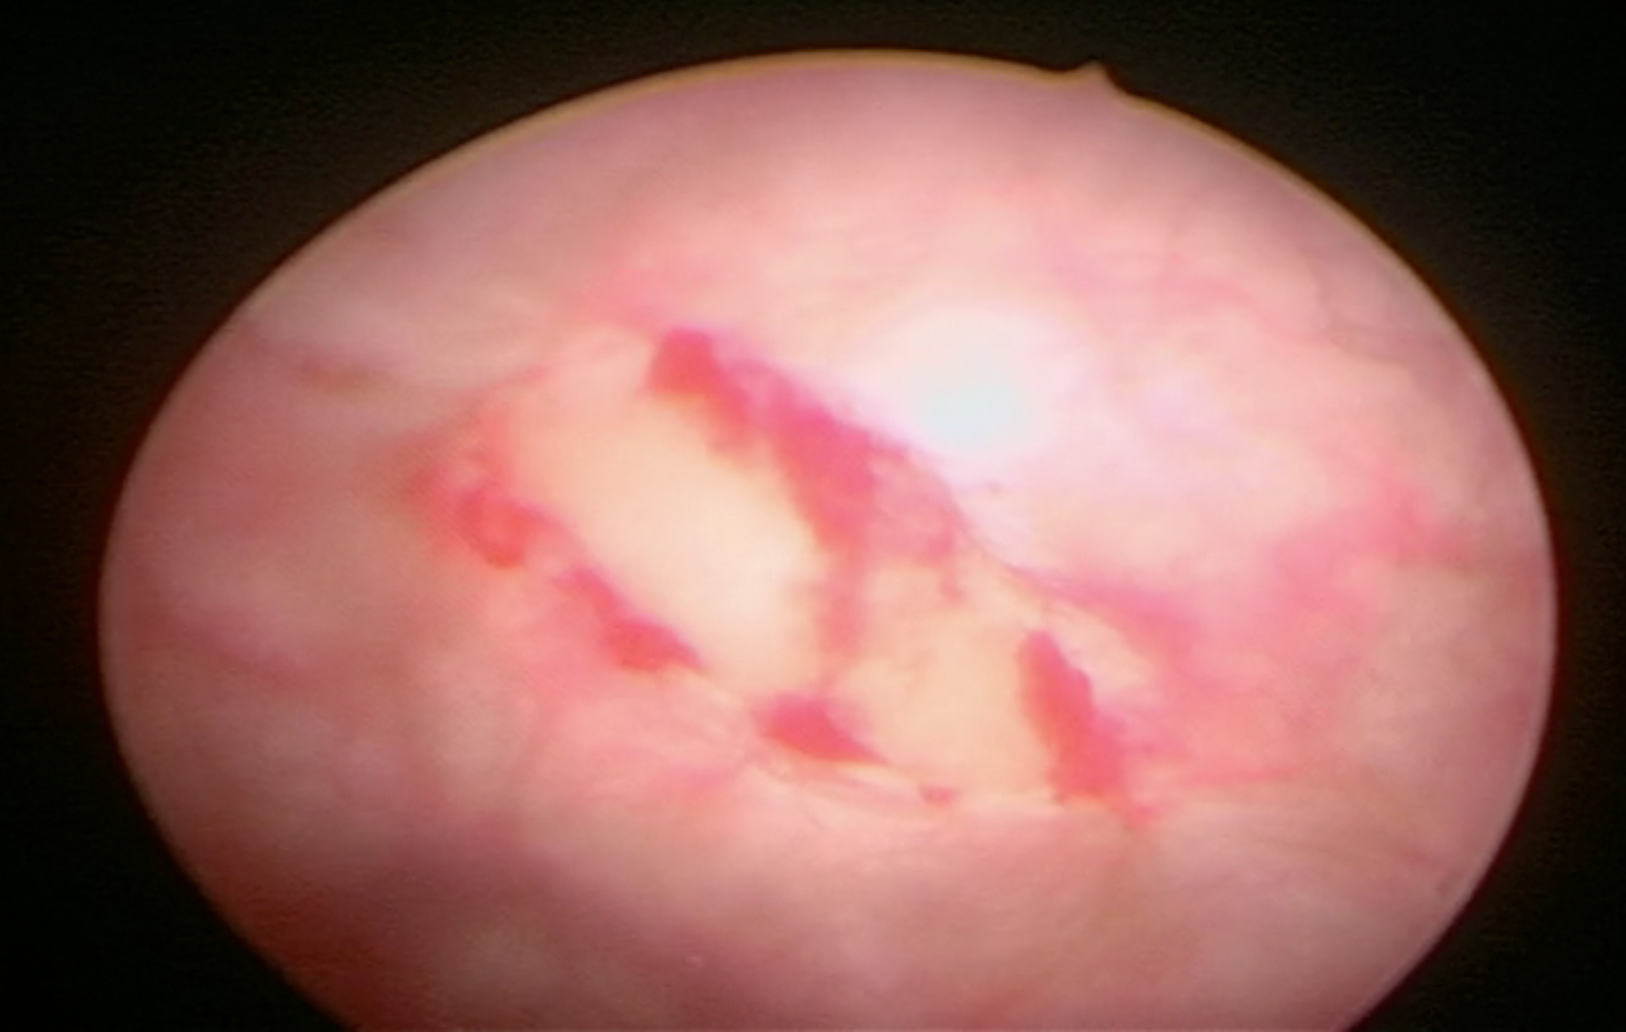
Modality: WLC
Class: Malignant
Subclass: CIS
Lesion: L1
Stage: Tis
Morphology: Non-papillary
Bladder cancer association: Yes